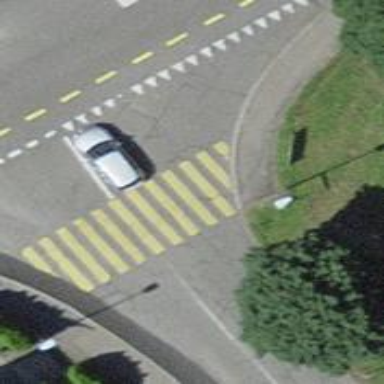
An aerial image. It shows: Zebra crossing on the road.